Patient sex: M
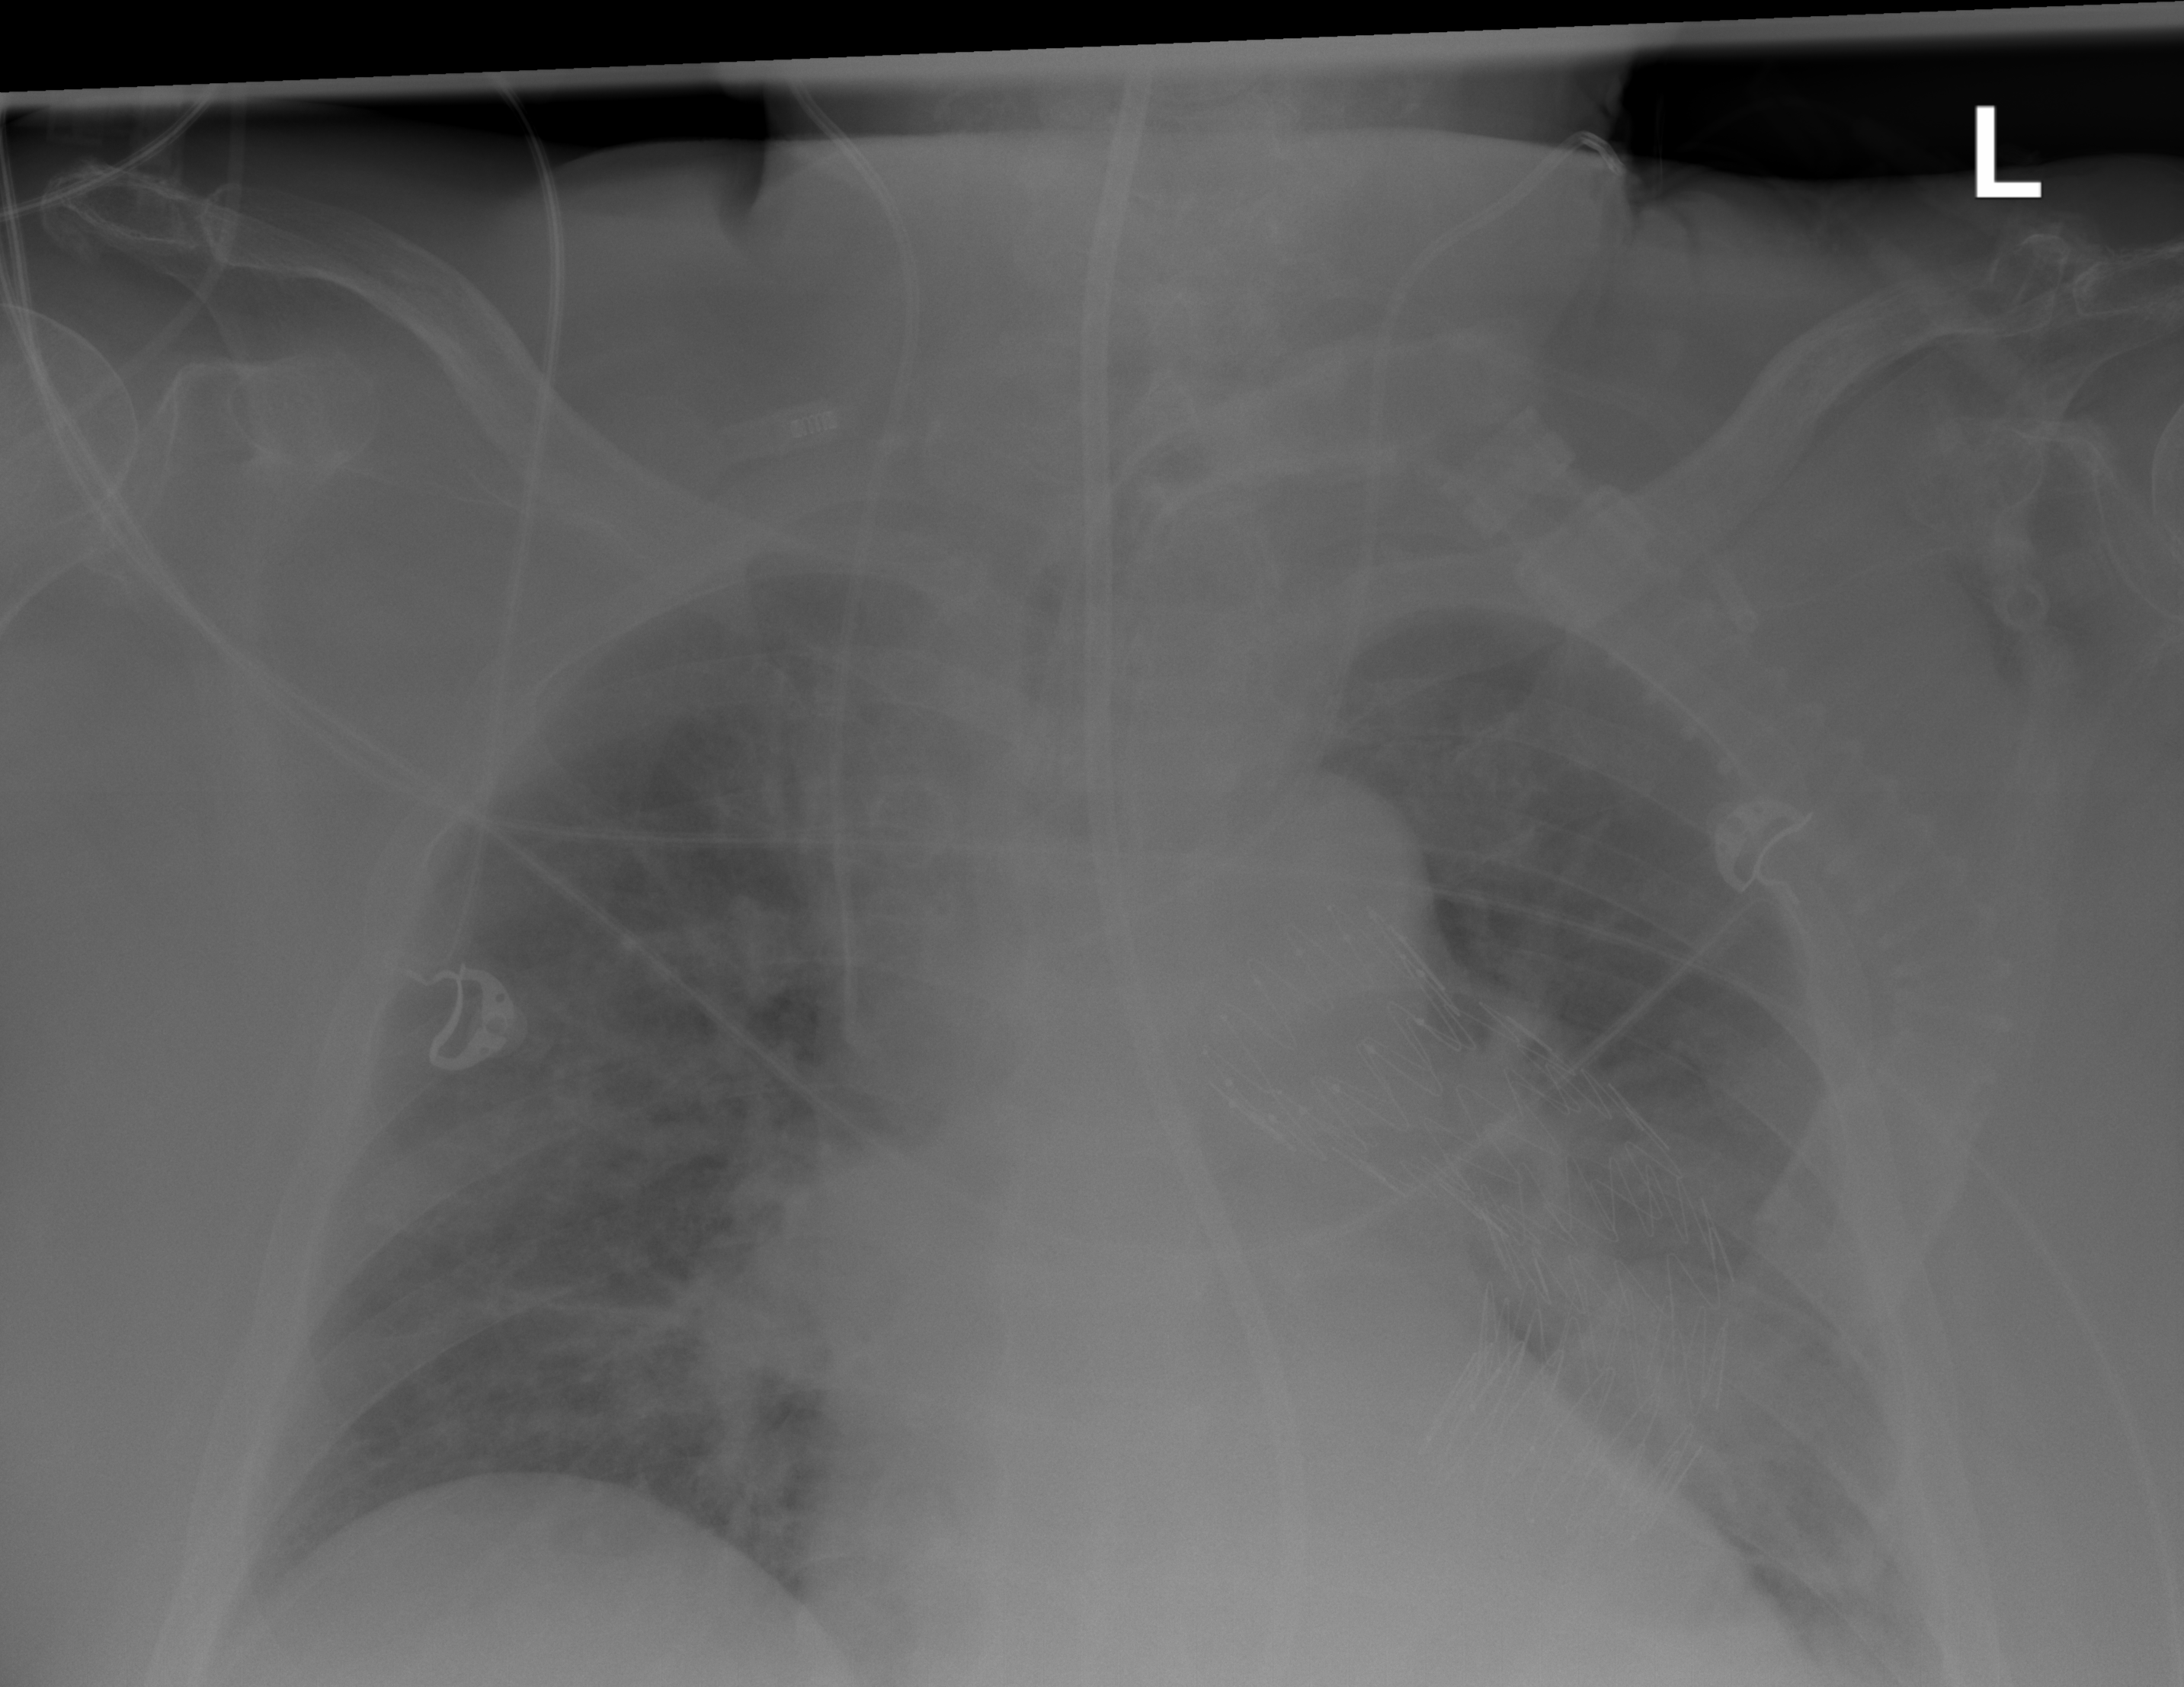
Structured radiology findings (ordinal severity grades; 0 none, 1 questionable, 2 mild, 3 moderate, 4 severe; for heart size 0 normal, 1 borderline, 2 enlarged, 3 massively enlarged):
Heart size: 2
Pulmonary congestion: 2
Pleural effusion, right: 0
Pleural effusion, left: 2
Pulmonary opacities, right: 0
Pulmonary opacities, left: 0
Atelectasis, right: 0
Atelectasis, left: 2